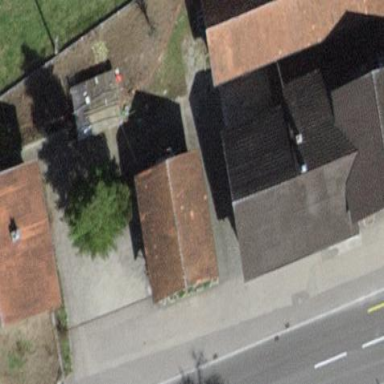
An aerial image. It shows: Farmyard area.